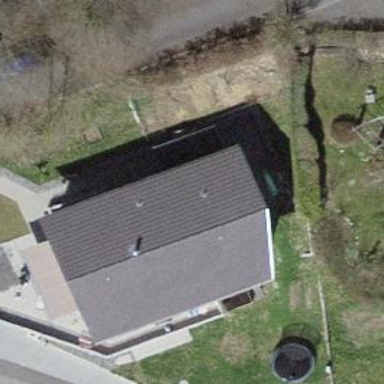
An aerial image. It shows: Detached building with gabled roof.